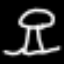
Label: mushroom